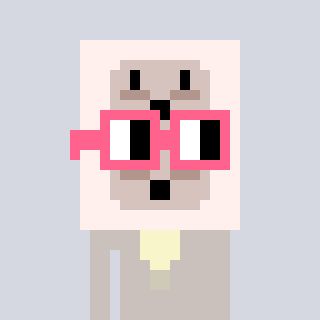
a pixel art character with square pink glasses, a outlet-shaped head and a foggrey-colored body on a cool background